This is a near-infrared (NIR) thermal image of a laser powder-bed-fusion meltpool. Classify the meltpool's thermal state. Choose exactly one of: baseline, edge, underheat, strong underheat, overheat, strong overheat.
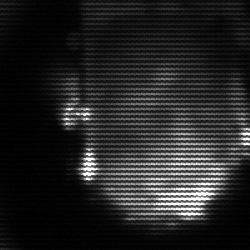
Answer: baseline